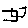
Label: square